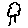
Label: tree